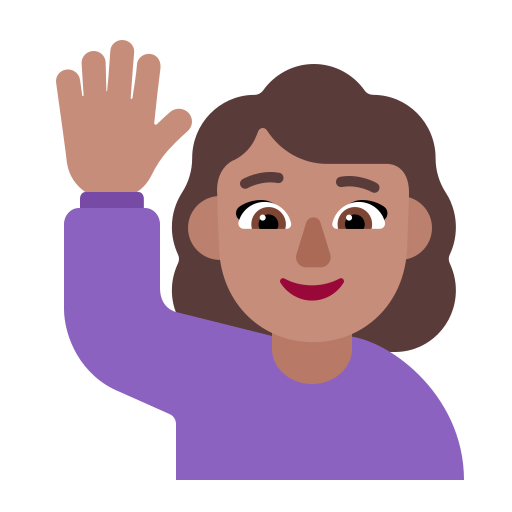
woman raising hand flat